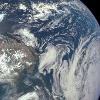
Label: cloud